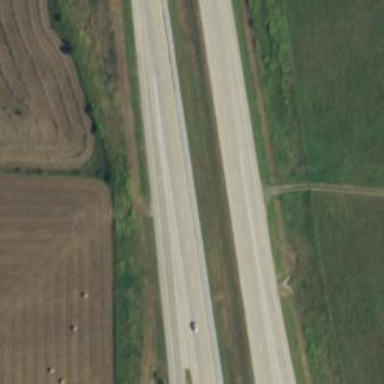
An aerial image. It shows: Trunk link highway.